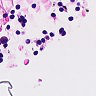
Metastatic tissue present: no